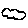
Label: cloud